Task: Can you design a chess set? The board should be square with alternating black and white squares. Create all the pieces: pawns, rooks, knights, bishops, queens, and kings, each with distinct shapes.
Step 3043:
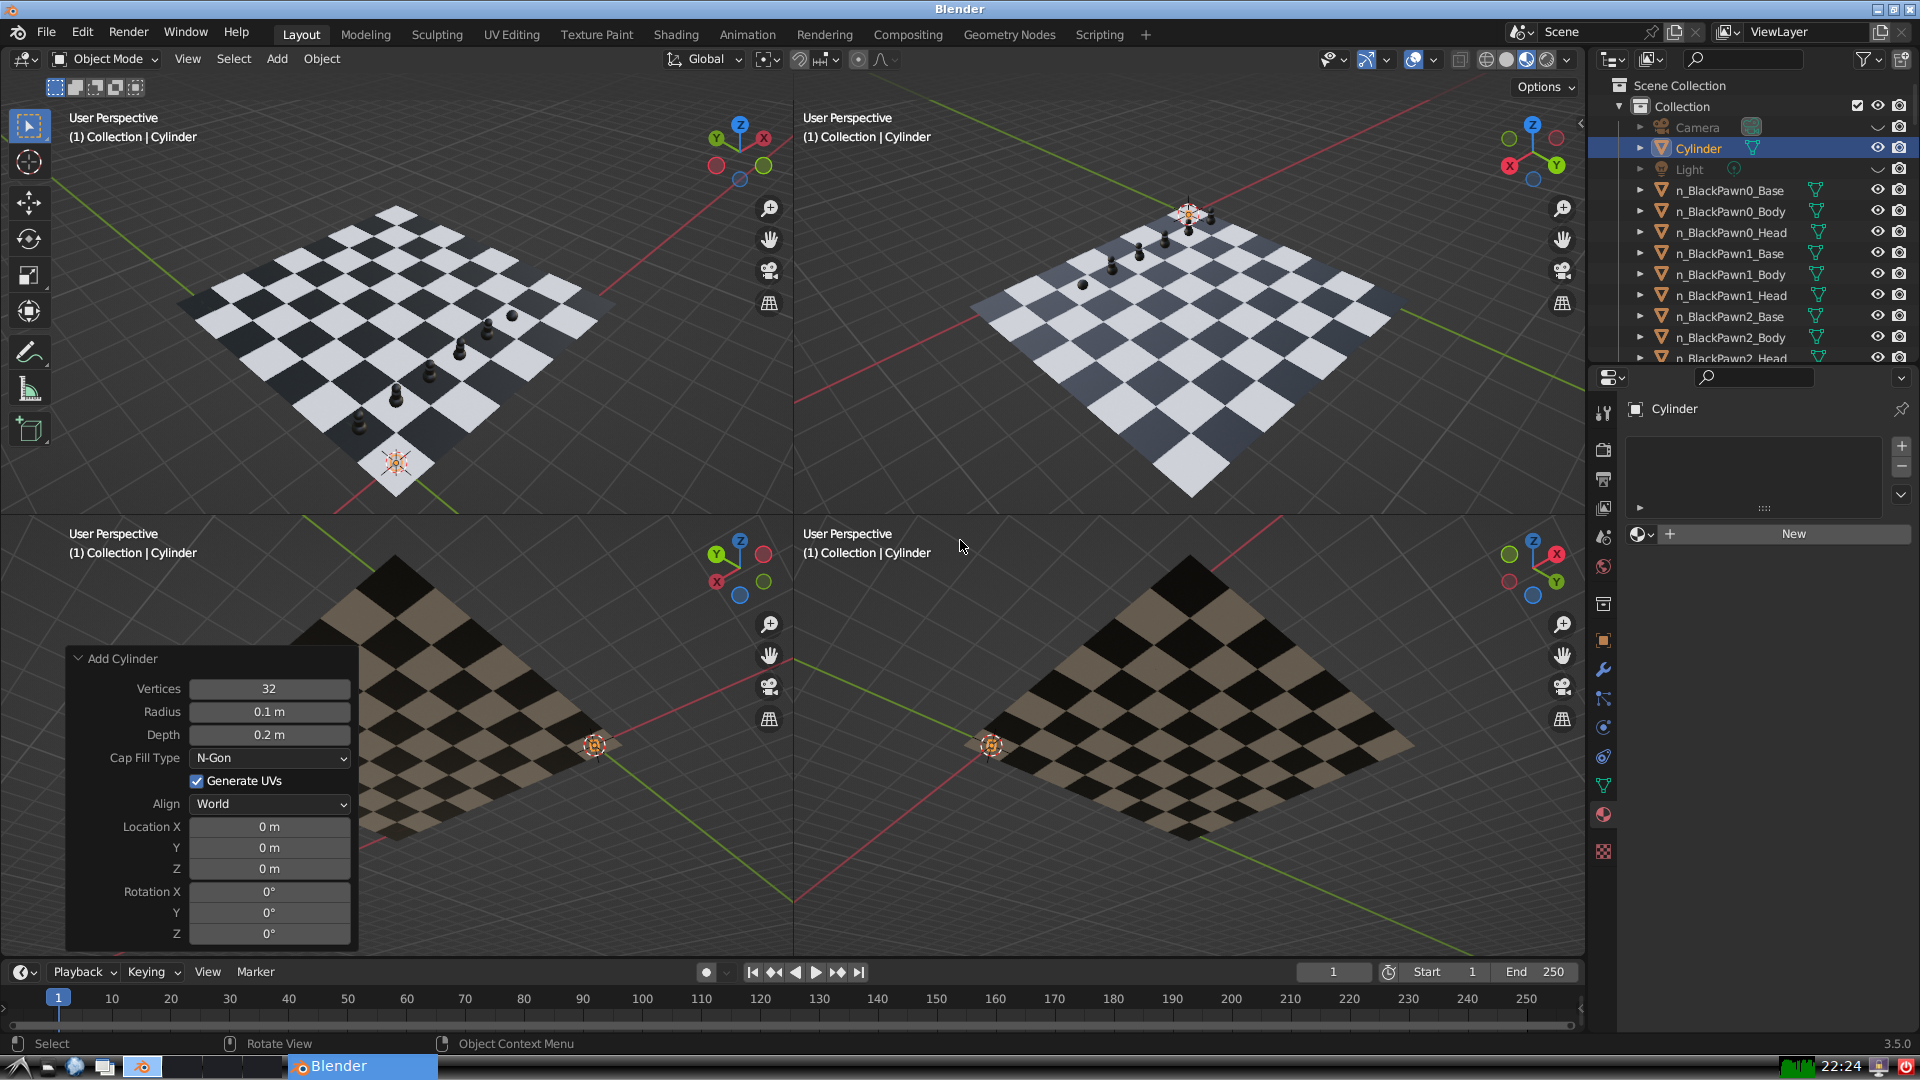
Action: {"key_press": ['Ctrl, Home']}